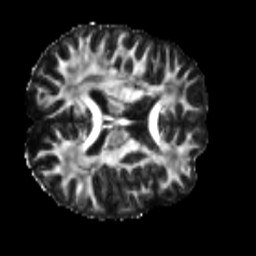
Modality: FA
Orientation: axial
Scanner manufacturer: siemens
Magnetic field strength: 3 T
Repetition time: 4 s
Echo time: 0.0594 s